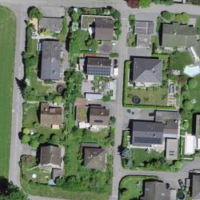
EUNIS habitat code: 54
Species observed at this site:
Cotinus coggygria